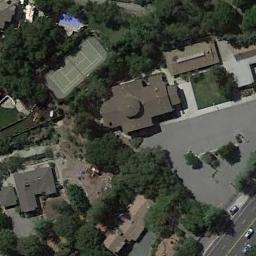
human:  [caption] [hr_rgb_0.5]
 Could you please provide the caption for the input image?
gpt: Many buildings of different shapes are beside the tennis courts .

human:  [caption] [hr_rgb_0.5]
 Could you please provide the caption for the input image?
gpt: The tennis court is next to some buildings and trees .

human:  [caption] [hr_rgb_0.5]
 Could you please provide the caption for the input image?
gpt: There were several felled trees near the tennis court .

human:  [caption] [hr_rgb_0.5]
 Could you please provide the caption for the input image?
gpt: The tennis court is surrounded by the woods, With some buildings next .

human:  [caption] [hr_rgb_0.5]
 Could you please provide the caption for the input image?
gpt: There are many green trees and some buildings beside the tennis court .